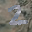
Label: 2